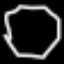
Label: octagon